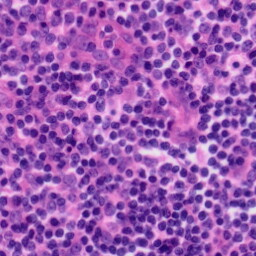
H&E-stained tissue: Tonsil